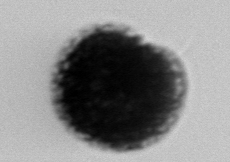
Label: Gonyaulax